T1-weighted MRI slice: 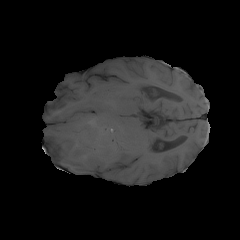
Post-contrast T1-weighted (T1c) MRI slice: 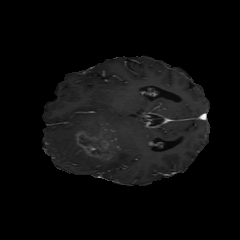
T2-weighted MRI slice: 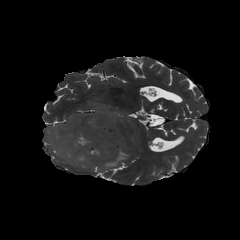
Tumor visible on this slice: yes